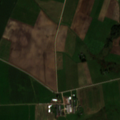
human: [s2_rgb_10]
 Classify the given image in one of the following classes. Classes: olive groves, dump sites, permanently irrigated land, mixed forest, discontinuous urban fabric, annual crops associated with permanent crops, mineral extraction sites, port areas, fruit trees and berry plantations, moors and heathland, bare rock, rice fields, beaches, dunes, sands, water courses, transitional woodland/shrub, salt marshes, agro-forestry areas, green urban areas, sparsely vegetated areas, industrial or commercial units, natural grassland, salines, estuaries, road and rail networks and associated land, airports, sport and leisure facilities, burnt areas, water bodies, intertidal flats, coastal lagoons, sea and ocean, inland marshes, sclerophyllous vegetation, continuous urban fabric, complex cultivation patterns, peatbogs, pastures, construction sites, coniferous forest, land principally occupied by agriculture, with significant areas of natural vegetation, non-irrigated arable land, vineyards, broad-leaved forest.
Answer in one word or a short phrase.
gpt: non-irrigated arable land, complex cultivation patterns, land principally occupied by agriculture, with significant areas of natural vegetation